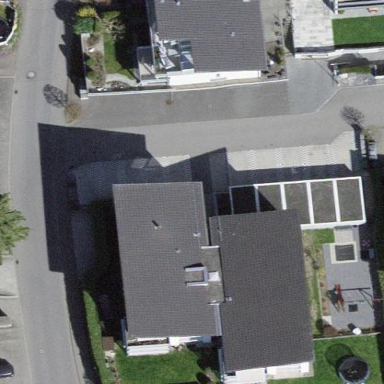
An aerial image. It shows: Image showing building with apartments.